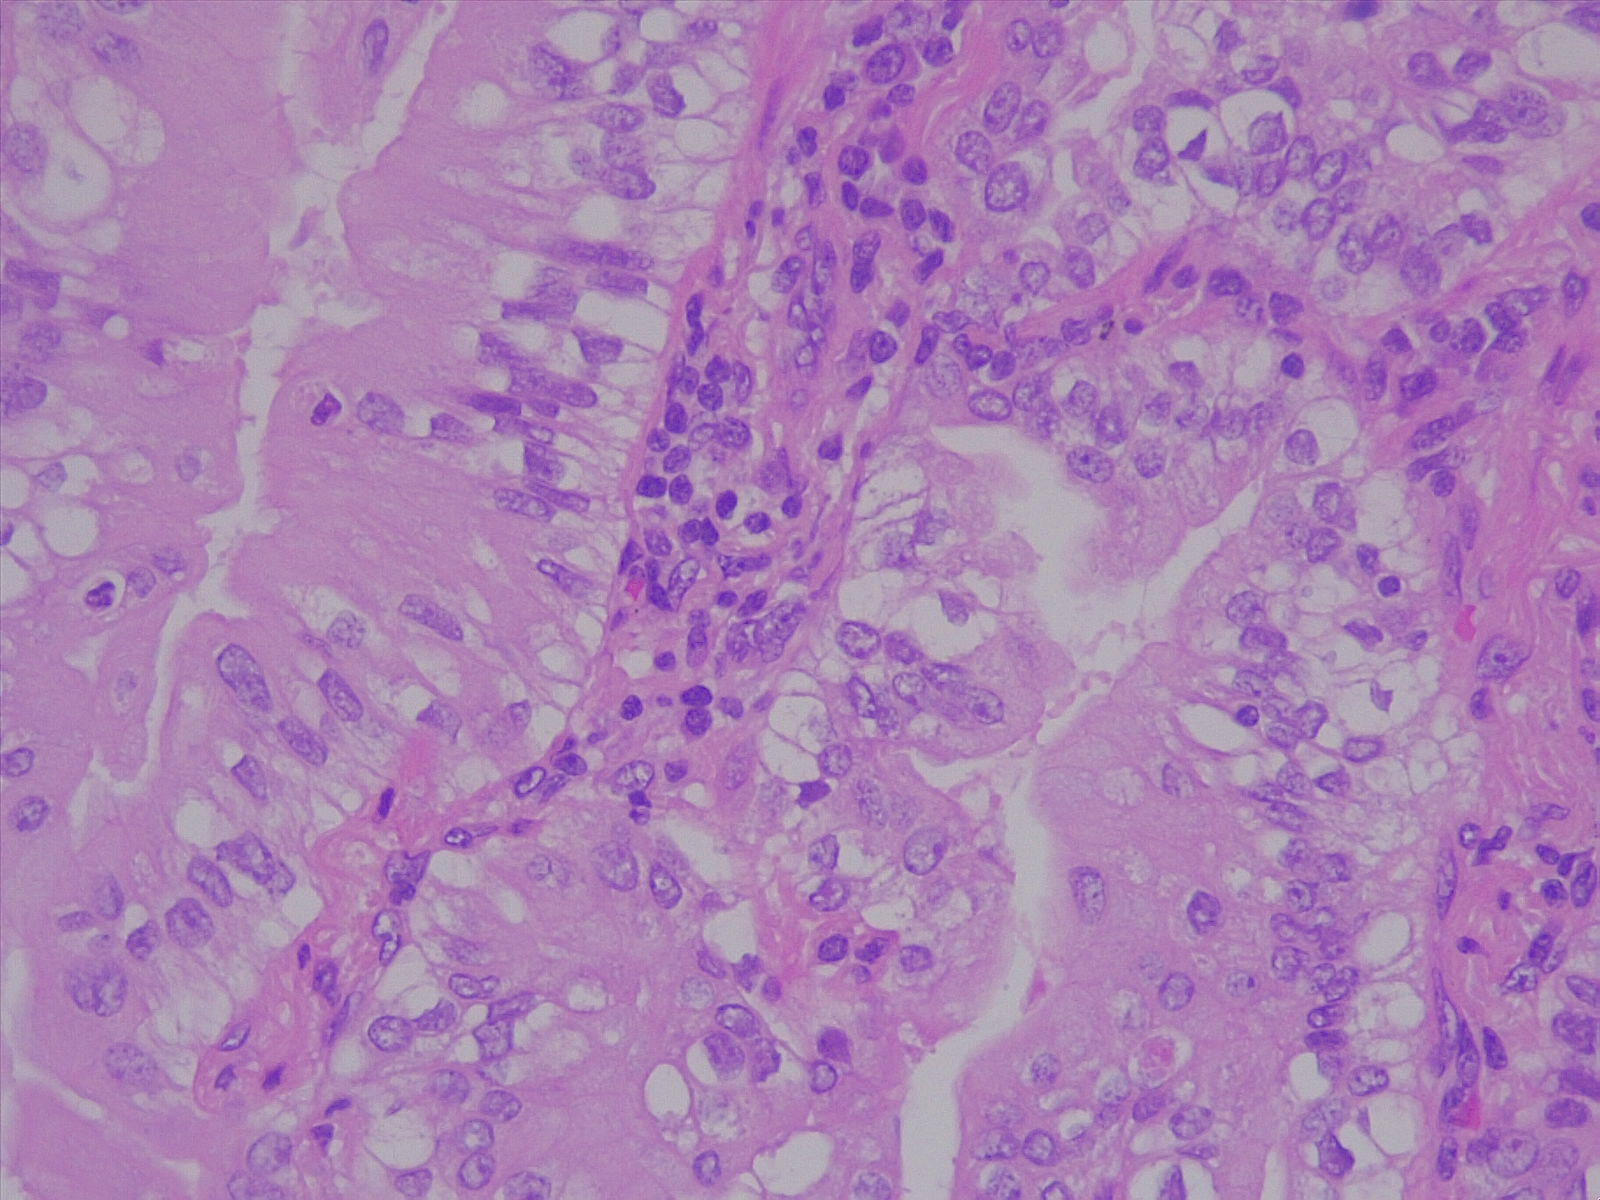
Label: lung adenocarcinoma, moderately differentiated